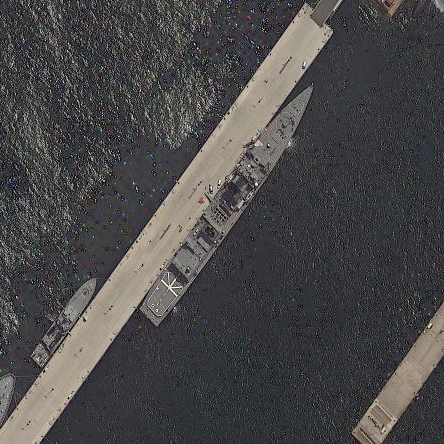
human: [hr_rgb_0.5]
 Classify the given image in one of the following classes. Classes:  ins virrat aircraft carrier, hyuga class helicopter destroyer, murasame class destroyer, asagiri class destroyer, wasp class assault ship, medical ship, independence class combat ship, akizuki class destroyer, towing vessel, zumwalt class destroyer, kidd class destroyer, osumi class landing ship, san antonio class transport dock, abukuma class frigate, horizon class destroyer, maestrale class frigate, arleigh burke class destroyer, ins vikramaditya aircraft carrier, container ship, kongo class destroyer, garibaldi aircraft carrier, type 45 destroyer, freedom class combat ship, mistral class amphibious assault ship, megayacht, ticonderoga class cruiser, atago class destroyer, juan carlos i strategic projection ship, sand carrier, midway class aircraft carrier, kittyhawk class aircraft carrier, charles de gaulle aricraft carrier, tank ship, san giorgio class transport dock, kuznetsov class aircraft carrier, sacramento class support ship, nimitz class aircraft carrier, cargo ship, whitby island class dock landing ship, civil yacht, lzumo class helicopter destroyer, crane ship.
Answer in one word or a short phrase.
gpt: Murasame class destroyer